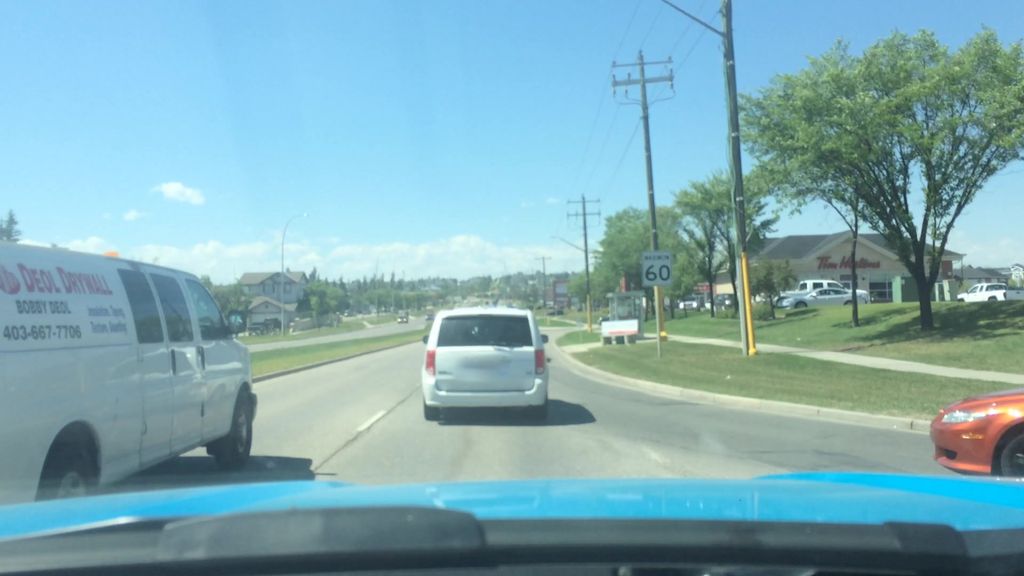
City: calgary